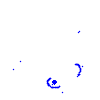
Particle: proton